Question: Is there a way I can create a JTextArea or JTextField with some JLabels inside it, like in this screenshot from Facebook:

What I am trying to do is put some JButtons with titles like "Apple", "Orange", ... When user clicks on a JButton of those, say "Orange", a Jlabel with the word Orange will be added to the JTextArea or JTextField. If user clicked on the [x] on the Jlabel, the word will be removed from the field.
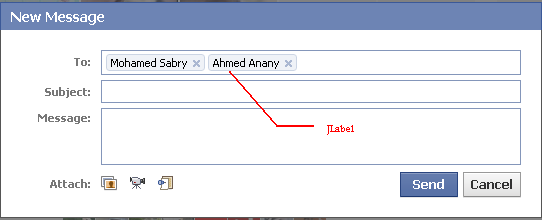
Answer: I would solve this in a different way: create a 'JPanel' with the border you see. Add a 'JTextField' without any borders into it, and simply insert your 'JLabel's to the left (e.g. using 'BorderLayout' in combination with 'FlowLayout'). With a little tweaking of borders and spacings you should be able to create a very similar appearance without having to create new components.